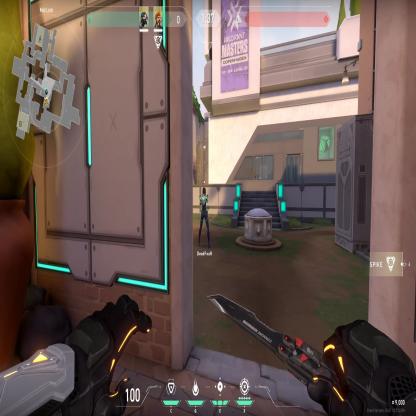
Label: teammate